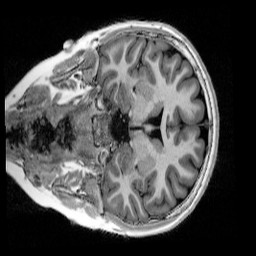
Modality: UNIT1_denoised
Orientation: coronal
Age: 10
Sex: female
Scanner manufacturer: siemens
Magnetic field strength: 3 T
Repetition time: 4 s
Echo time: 0.00303 s